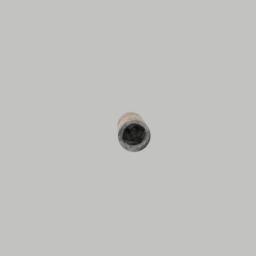
Label: decoration